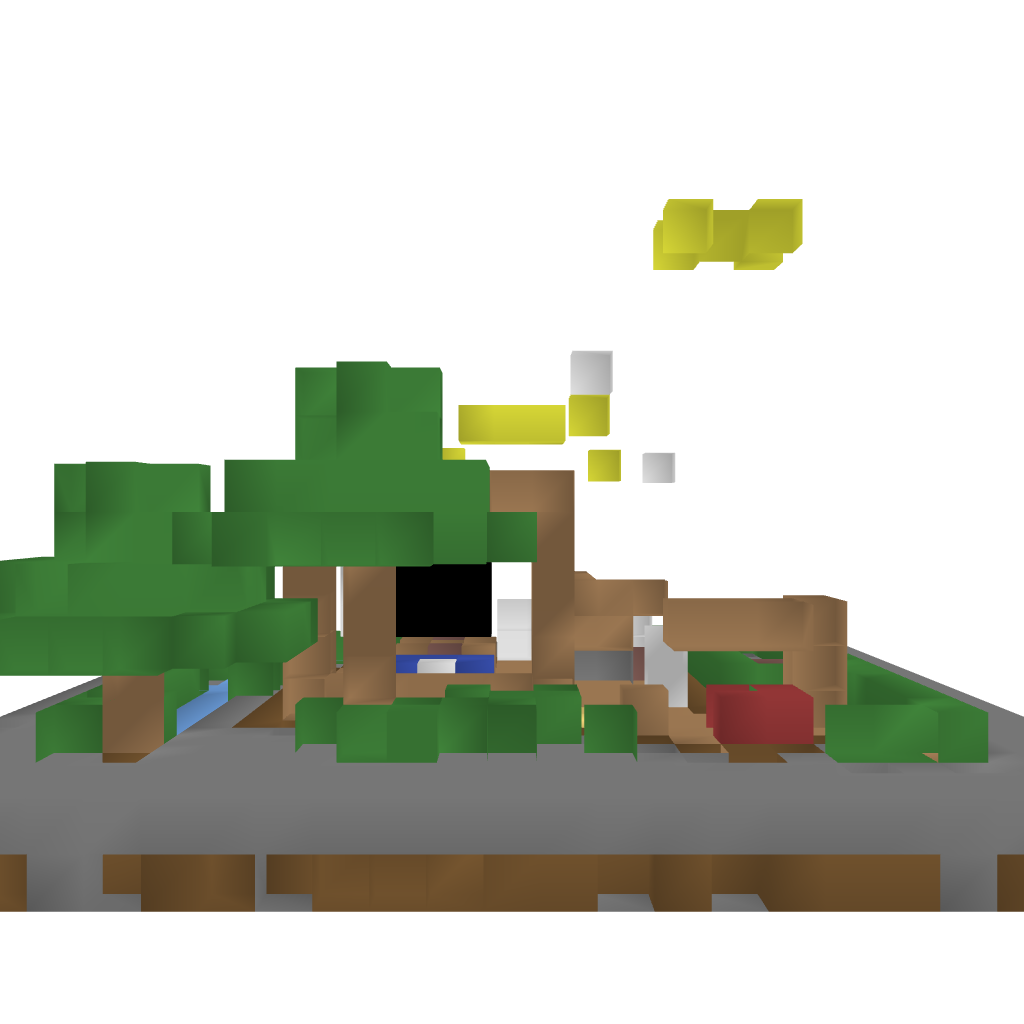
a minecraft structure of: Quartz House bad low quality